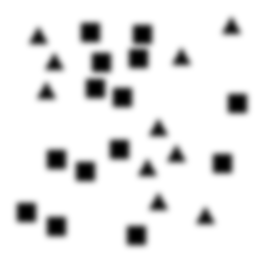
Squares: 14
Triangles: 10
Stars: 0
Total shapes: 24